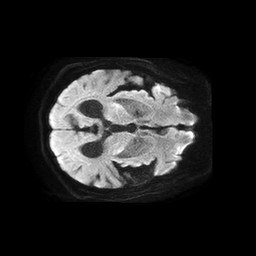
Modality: TRACE
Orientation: axial
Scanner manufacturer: philips
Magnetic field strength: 1.5 T
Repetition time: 4.6 s
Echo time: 0.09059 s